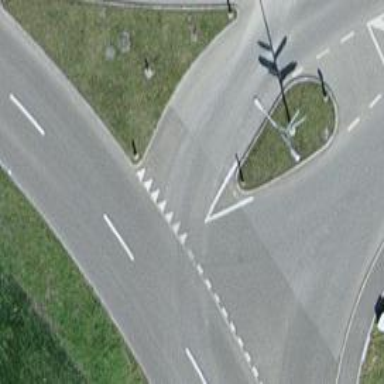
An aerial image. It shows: Road with "give way" sign.